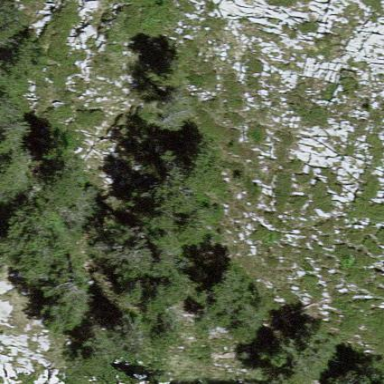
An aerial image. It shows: Patch of scrub vegetation.